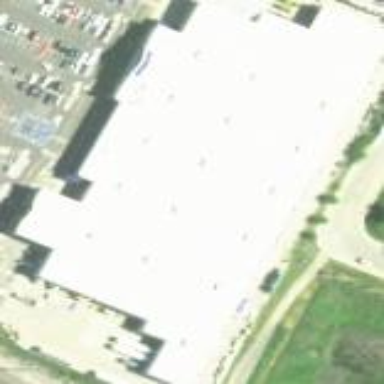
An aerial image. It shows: Retail building.